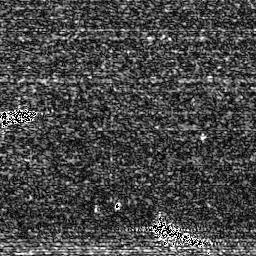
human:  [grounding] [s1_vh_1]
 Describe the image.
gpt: In the satellite image, there is  <ref>1 medium ship </ref> <box>[[0, 41, 12, 49, 0]]</box> located at left,  <ref>1 medium ship </ref> <box>[[57, 85, 79, 96, 0]]</box> located at bottom.